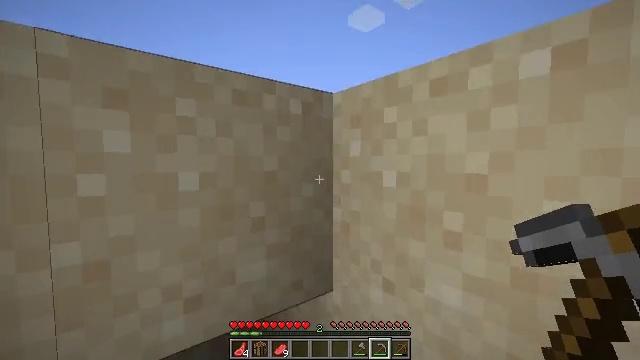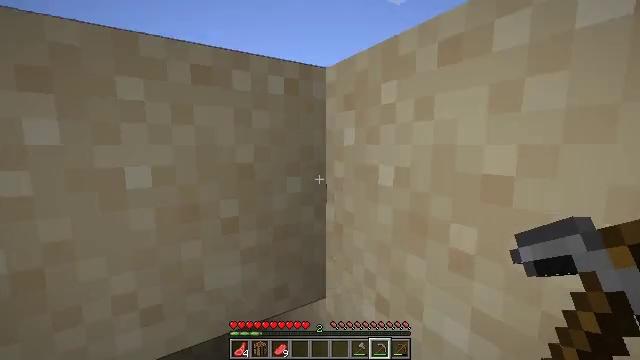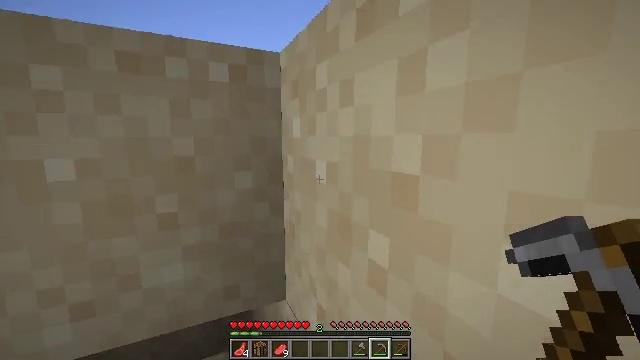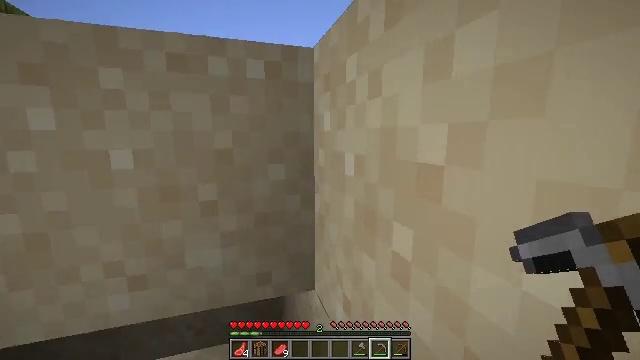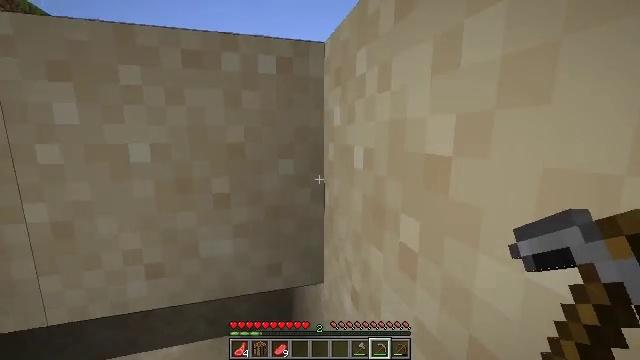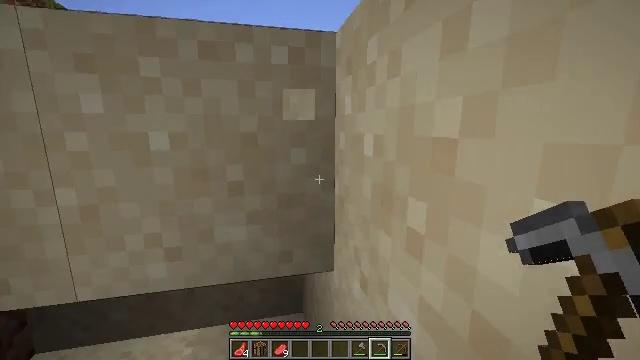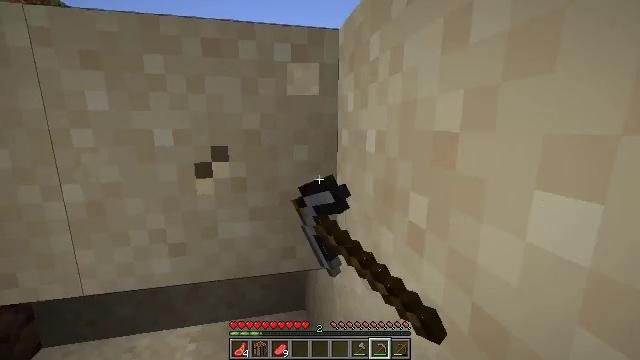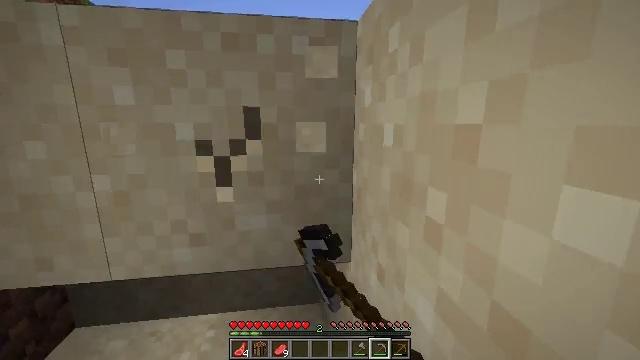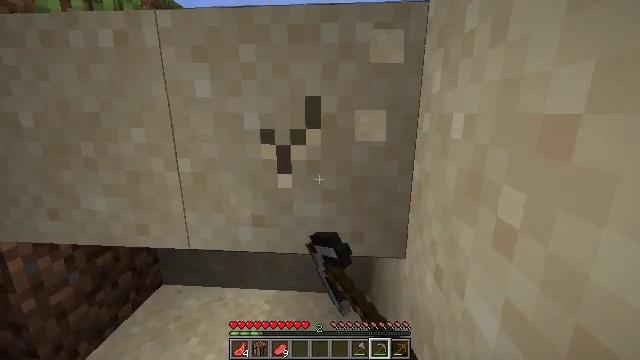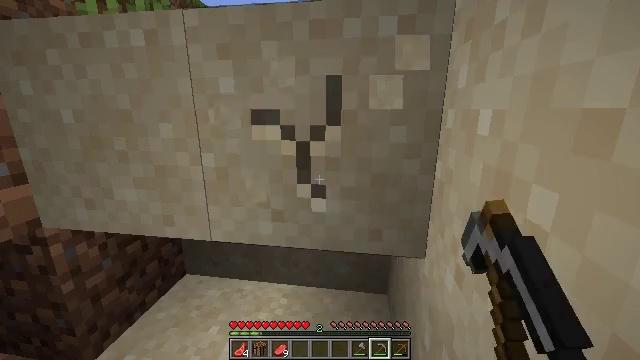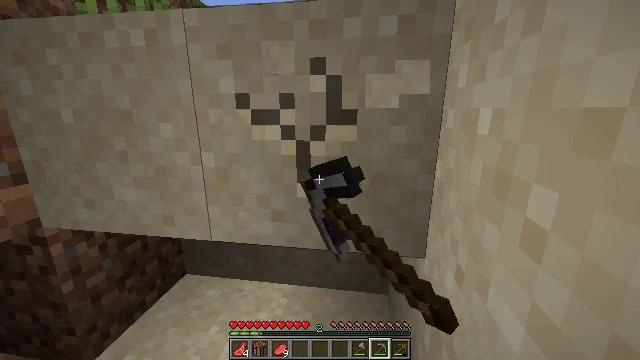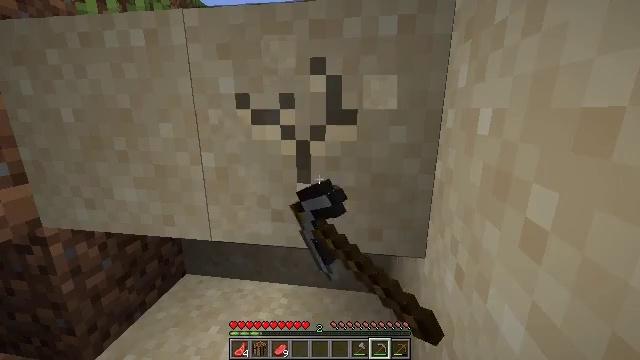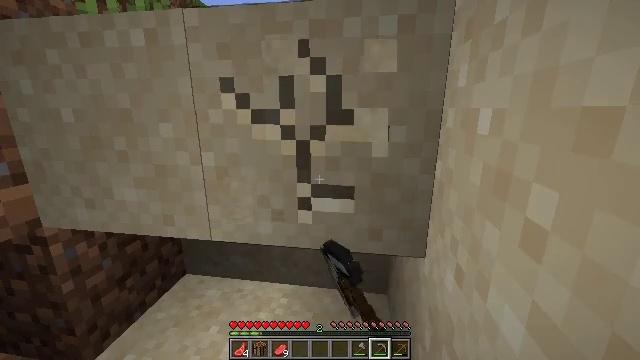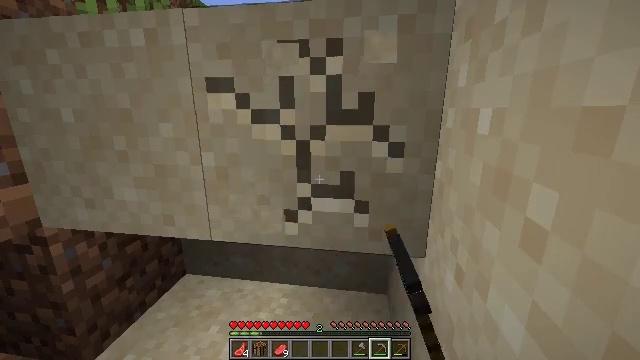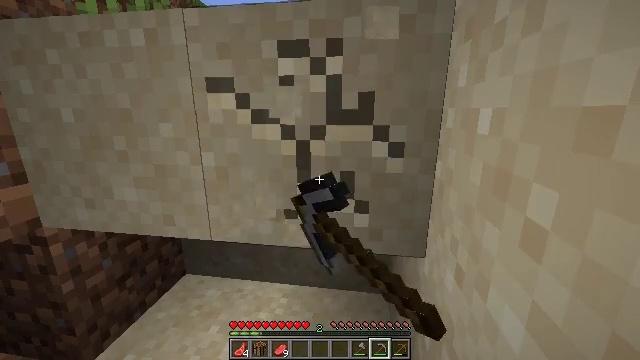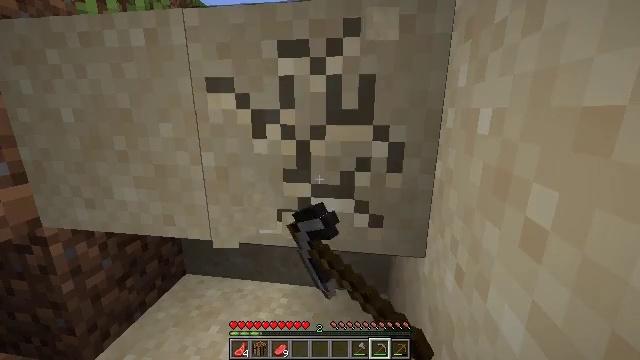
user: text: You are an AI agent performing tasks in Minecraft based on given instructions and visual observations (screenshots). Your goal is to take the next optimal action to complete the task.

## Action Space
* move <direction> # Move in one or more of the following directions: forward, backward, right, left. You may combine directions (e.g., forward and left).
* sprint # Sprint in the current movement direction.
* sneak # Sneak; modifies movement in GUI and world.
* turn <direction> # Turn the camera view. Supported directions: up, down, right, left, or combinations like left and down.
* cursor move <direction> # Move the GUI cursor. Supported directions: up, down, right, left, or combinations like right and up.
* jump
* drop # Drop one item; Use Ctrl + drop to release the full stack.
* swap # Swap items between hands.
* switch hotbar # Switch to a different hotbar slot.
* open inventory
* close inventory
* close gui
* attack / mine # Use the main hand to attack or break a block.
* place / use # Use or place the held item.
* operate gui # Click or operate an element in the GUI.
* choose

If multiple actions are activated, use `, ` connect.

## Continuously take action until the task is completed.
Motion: motion action
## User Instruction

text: Mine sand by the water.
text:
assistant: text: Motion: move right, turn left and down
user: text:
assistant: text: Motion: move right, turn left and down
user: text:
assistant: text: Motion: turn left
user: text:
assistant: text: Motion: turn left
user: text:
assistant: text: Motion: turn left and down, attack / mine
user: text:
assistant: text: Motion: attack / mine
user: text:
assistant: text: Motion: turn left and down, attack / mine
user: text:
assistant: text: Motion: turn left and down, attack / mine
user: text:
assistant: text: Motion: turn left, attack / mine
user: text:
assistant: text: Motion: attack / mine
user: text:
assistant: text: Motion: attack / mine
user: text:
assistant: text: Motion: attack / mine
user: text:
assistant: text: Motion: attack / mine
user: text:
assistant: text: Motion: attack / mine
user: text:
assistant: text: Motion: attack / mine
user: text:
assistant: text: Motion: attack / mine
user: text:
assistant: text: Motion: attack / mine
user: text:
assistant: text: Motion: attack / mine
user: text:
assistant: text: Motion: attack / mine
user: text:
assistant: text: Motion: attack / mine
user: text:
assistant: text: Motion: attack / mine
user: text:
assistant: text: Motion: attack / mine
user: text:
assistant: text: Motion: move forward
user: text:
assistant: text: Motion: no_op